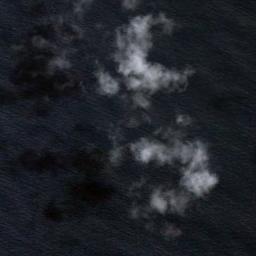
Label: cloud